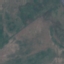
Land use / land cover: HerbaceousVegetation